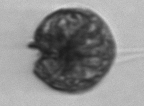
Label: Alexandrium_catenella